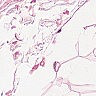
Metastatic tissue present: no